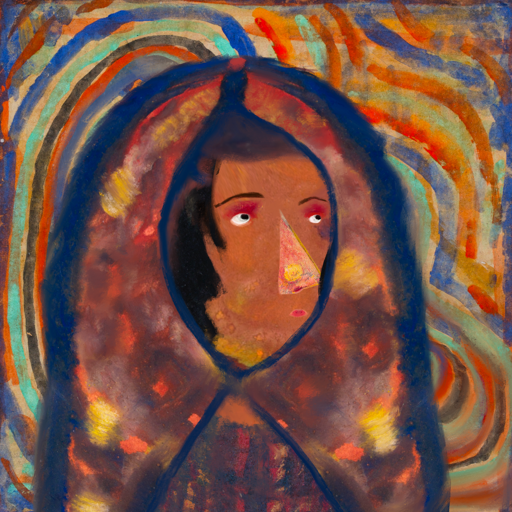
Background: Sisters, Head And Neck Side: Mother_And_Son_Son, Face Side: Irani, Bust: In_The_Sun, Hair Side: Mosgoul, Head Accessory: Mother_And_Son_Mother_Scarf, Second Necklace: Blank, Necklace: Blank, Baby: Blank